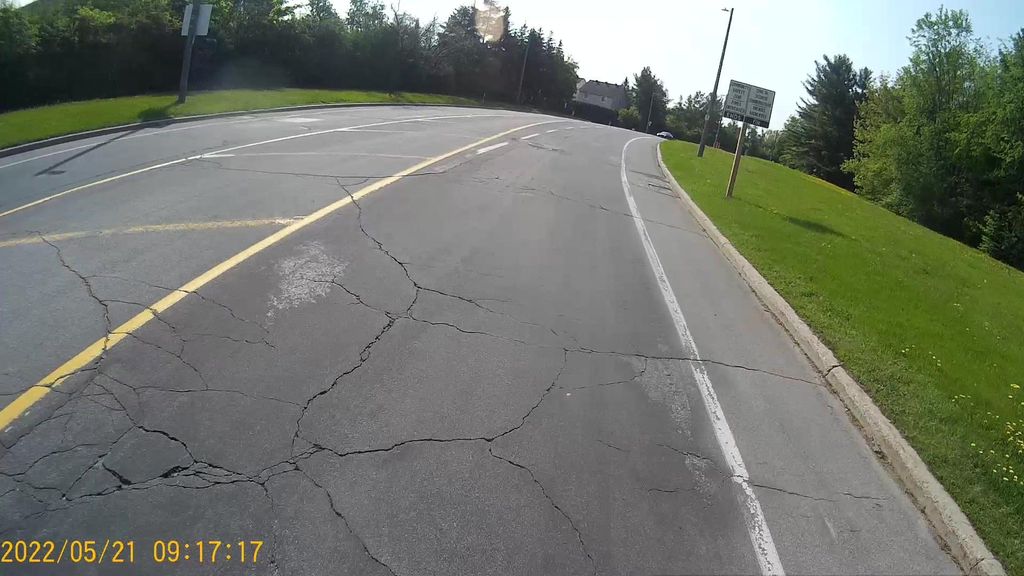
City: ottawa-gatineau